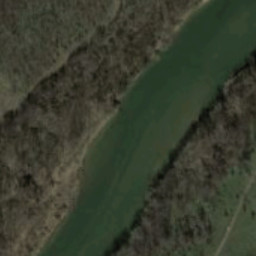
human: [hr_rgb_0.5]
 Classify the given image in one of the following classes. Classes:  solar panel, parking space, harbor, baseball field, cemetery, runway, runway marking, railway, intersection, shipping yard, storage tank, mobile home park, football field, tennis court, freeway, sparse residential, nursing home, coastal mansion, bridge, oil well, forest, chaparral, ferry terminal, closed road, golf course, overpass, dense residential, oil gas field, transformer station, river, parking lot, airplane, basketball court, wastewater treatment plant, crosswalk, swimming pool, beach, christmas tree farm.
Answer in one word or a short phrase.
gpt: river